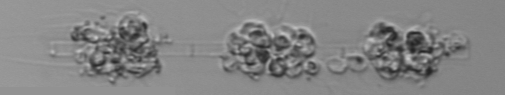
Label: Leptocylindrus_mediterraneus